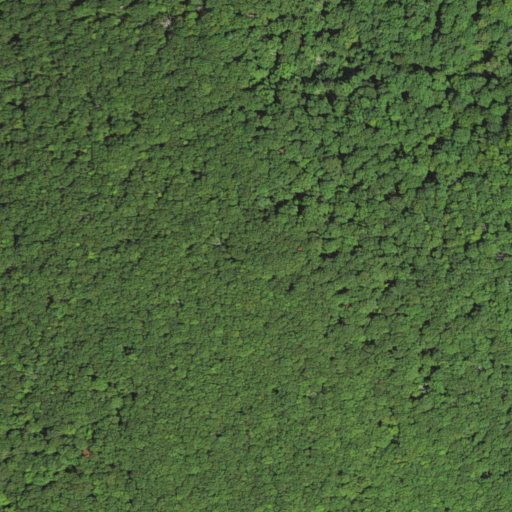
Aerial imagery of mountain in Virginia named Tearjacket Knob containing deciduous forest and mixed forest